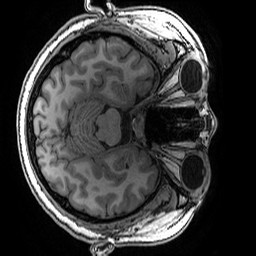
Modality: T1w
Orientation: axial
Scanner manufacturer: ge
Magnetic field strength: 3 T
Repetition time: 0.007 s
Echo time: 0.00342 s